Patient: sex M, age 55
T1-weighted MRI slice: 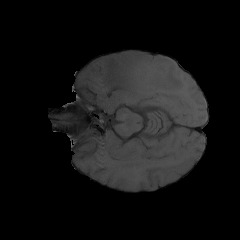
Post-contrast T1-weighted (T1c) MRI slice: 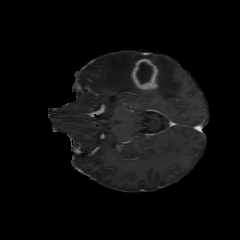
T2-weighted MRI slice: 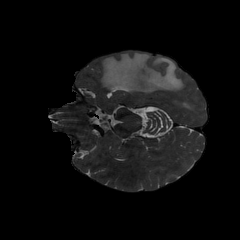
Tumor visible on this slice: yes
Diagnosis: Glioblastoma, IDH-wildtype
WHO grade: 4